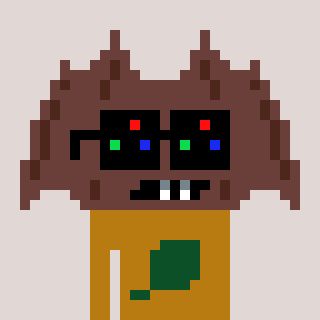
a pixel art character with square black sunglasses, a bat-shaped head and a gold-colored body on a warm background